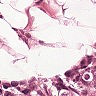
Metastatic tissue present: yes